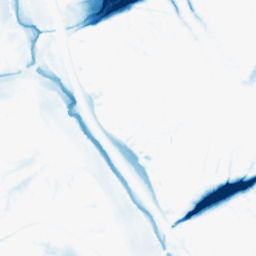
Category: morphological
Decomposition family: morphological
Decomposition parameters: operation: closing
size: 20
Upsampling method: bilinear
Upsampling parameters: scale: 8
Upsampling scale: 8